Aerial crown-view tile of a tropical tree (Barro Colorado Island, Panama), acquired 20250414:
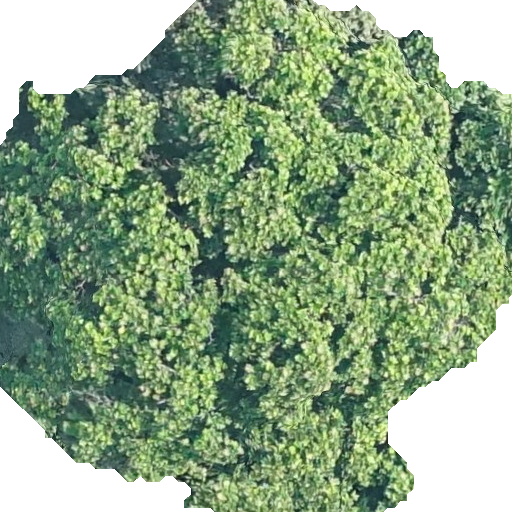
Species: Anacardium excelsum
GBIF accepted scientific name: Anacardium excelsum
Crown area: 329.562 m²